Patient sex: F
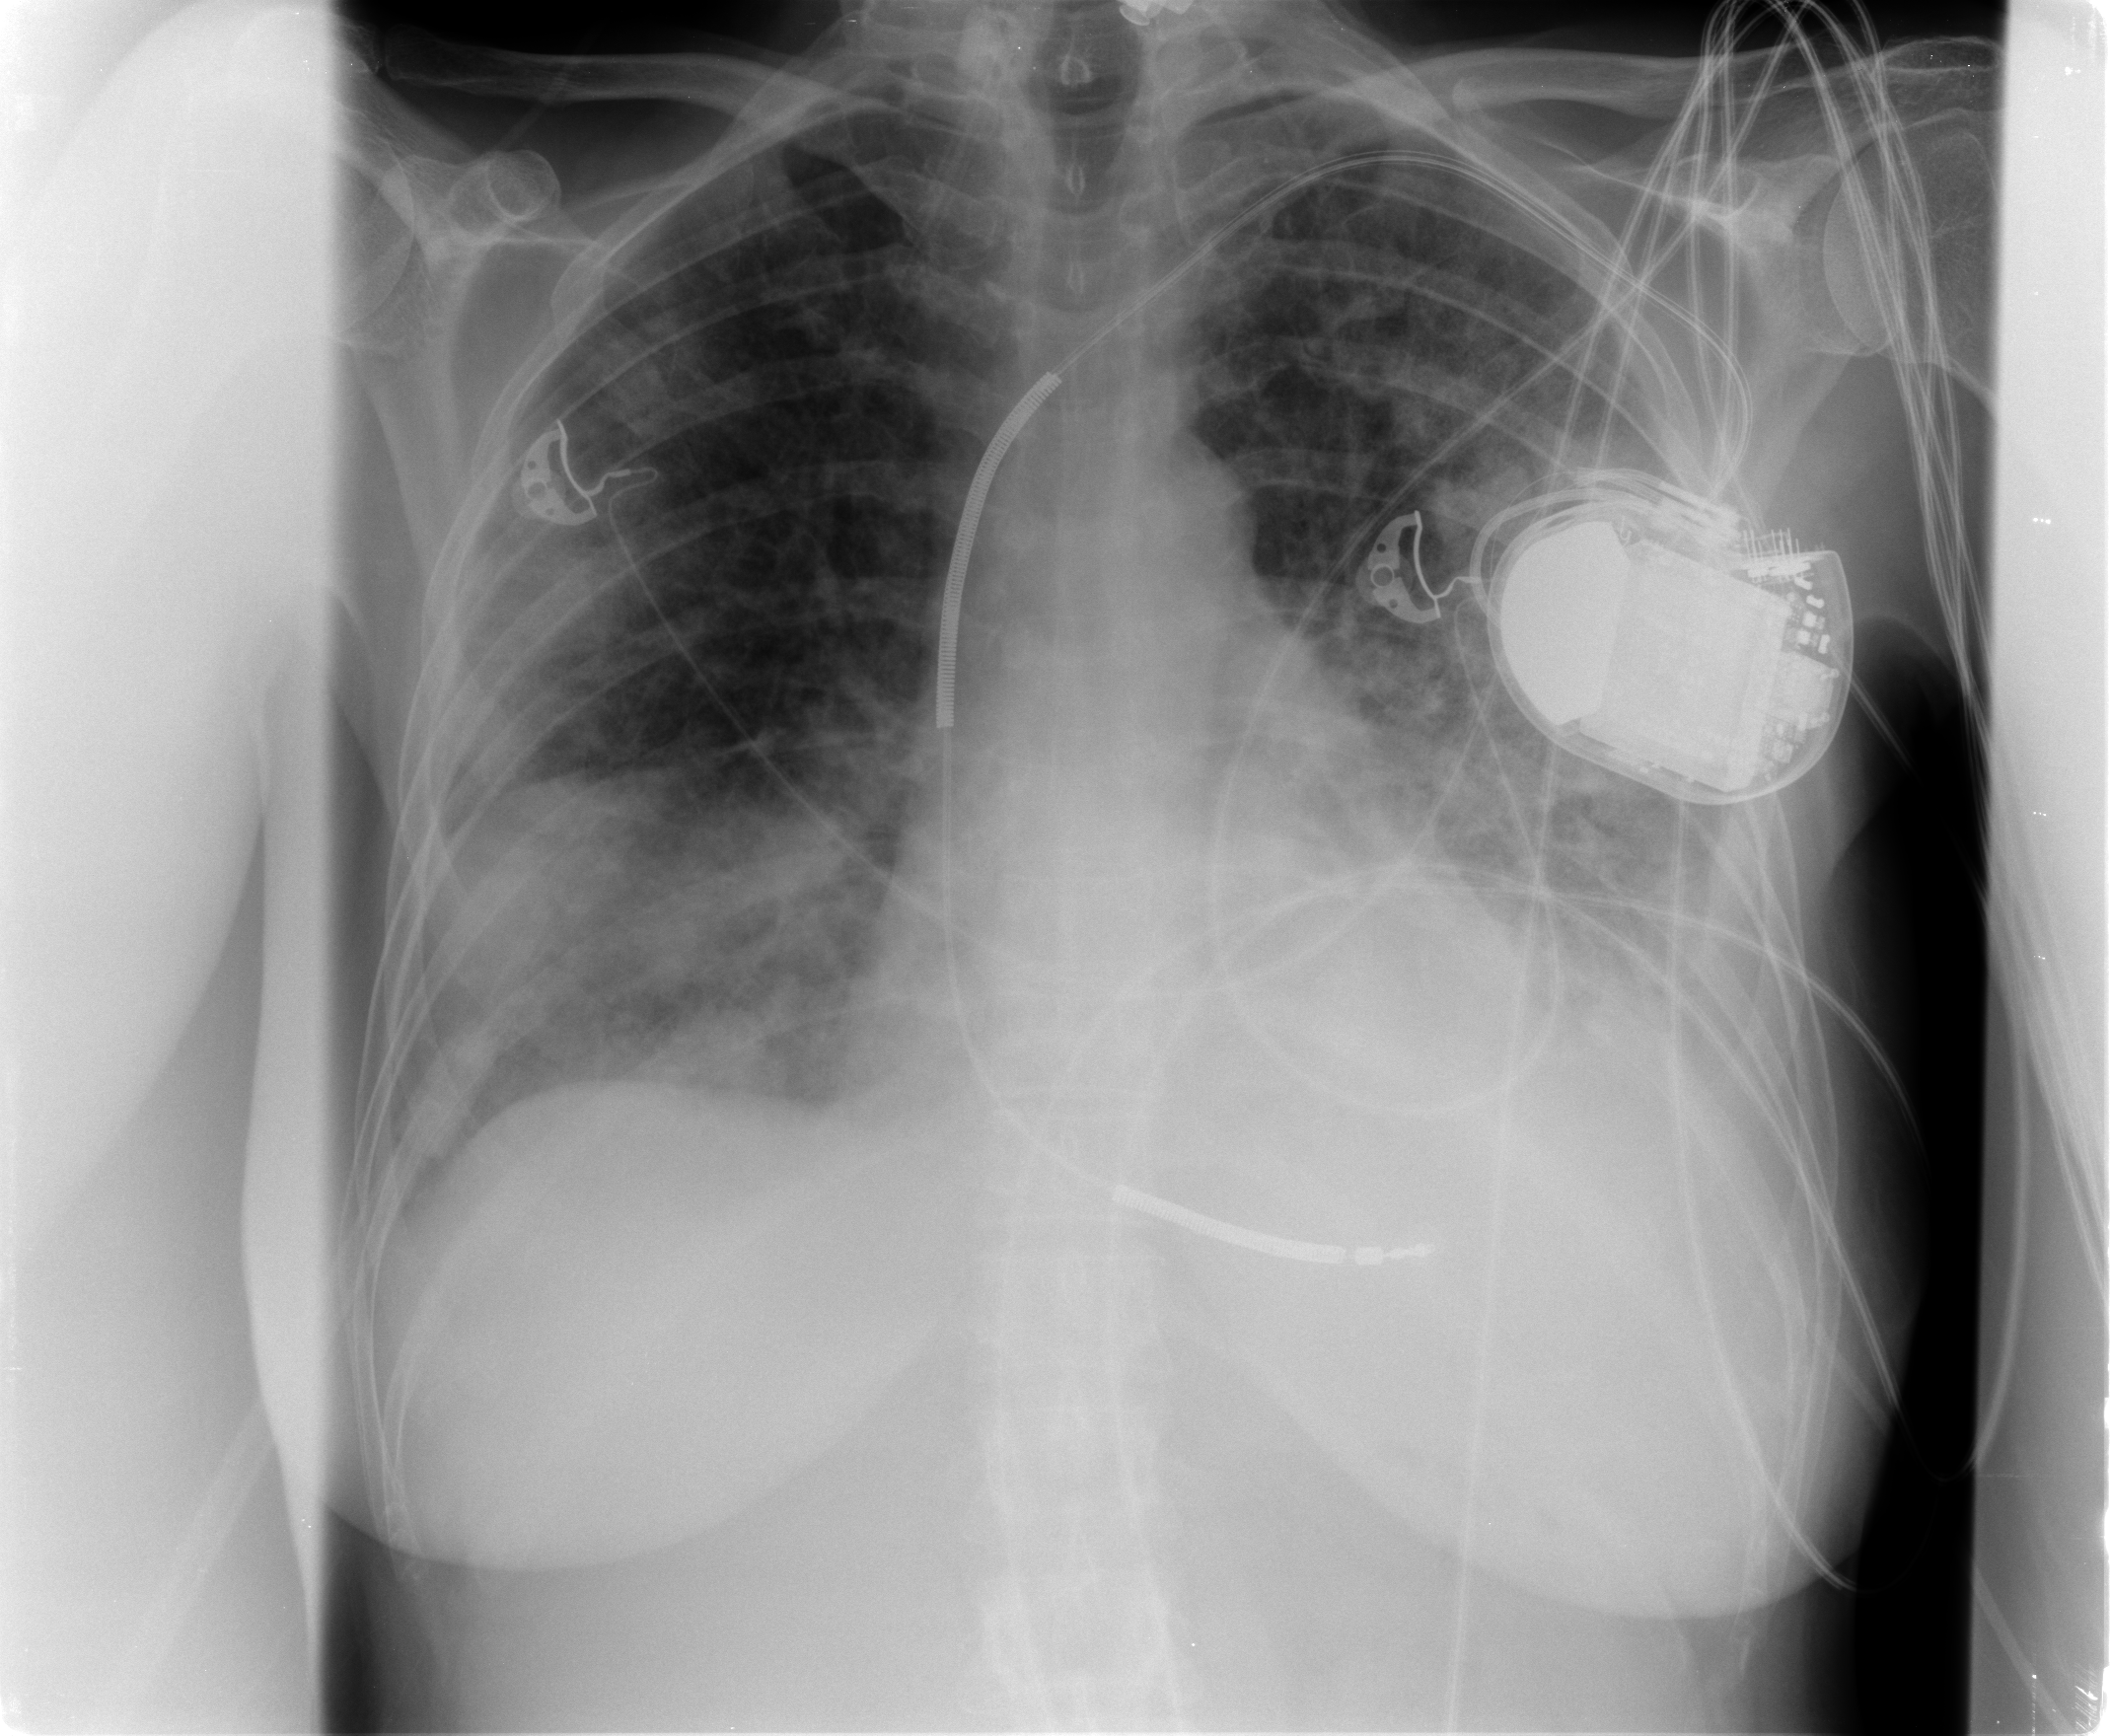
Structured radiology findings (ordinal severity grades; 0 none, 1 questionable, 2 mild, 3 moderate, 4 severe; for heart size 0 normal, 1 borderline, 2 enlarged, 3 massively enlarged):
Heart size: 1
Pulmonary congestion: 2
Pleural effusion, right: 0
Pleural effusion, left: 2
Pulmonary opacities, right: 3
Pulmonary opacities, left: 3
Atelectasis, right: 3
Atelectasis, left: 3